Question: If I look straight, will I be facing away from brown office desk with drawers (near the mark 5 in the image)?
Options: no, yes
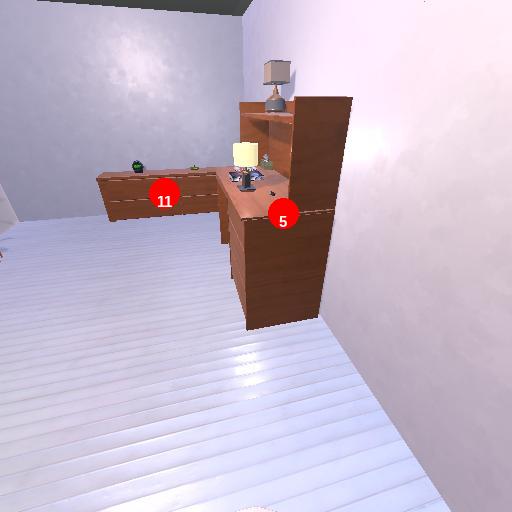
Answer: no